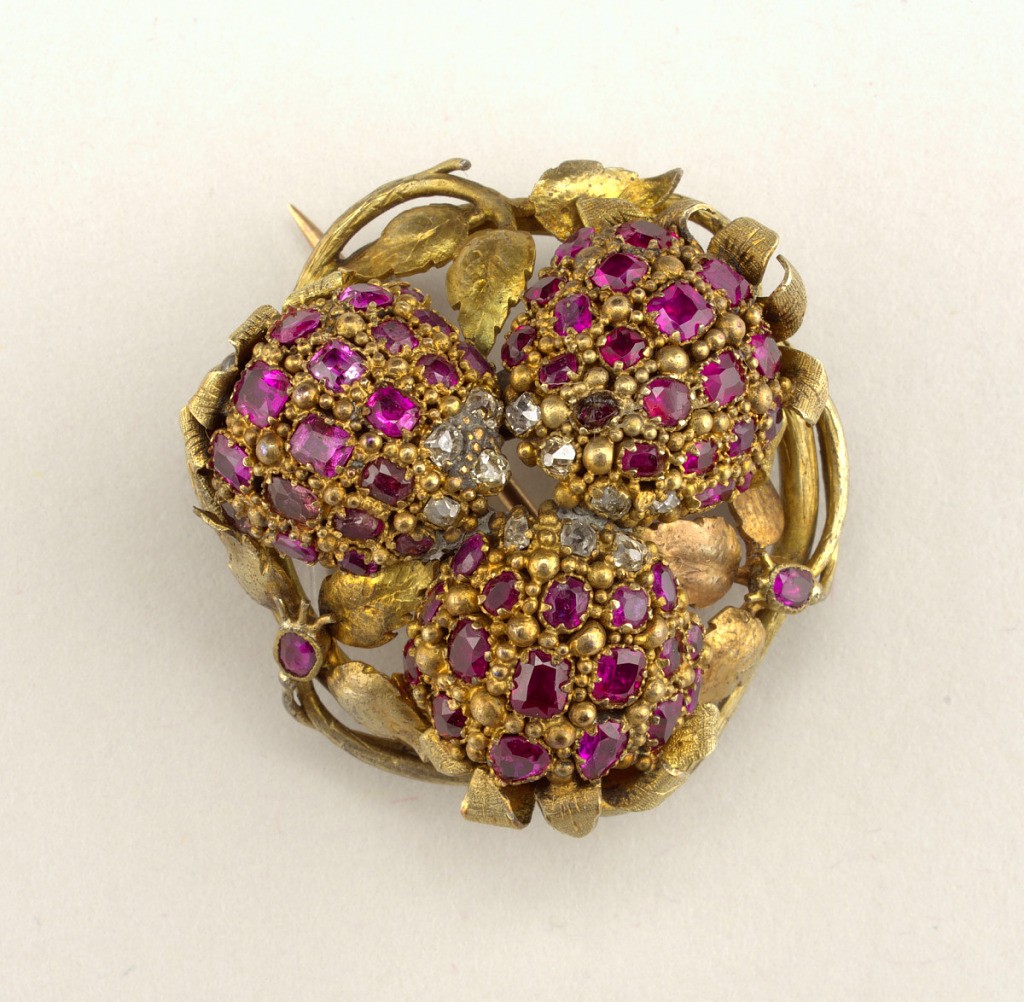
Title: Brooch
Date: ca. 1830–40
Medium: Gold, silver, rubies, diamonds
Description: In the form of three berries, with gold leaves and stems.  Eleven diamonds, fifty-eight rubies.  One loose berry was repaired in 1957 (see object card for details).